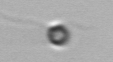
Label: flagellate